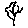
Label: tree